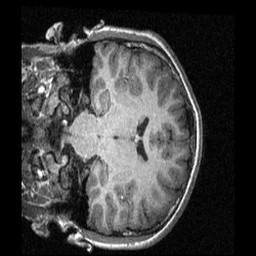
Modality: T1w
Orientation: coronal